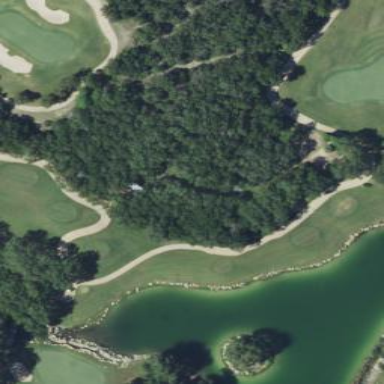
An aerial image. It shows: Rough area in golf course.